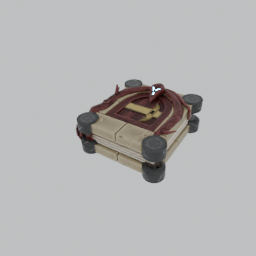
Label: tools